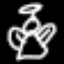
Label: angel